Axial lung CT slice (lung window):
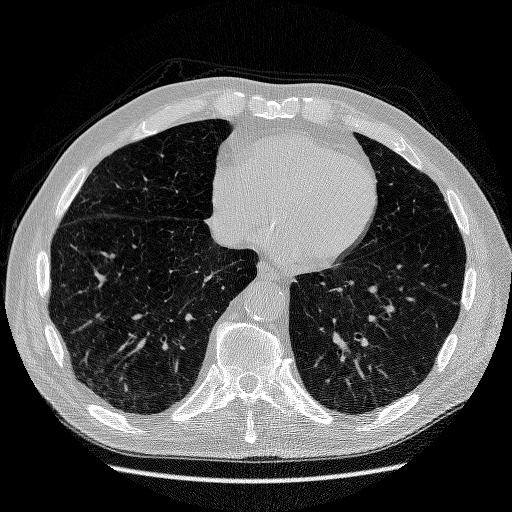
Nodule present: no